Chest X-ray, PA view. Patient: 51 years old, sex M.
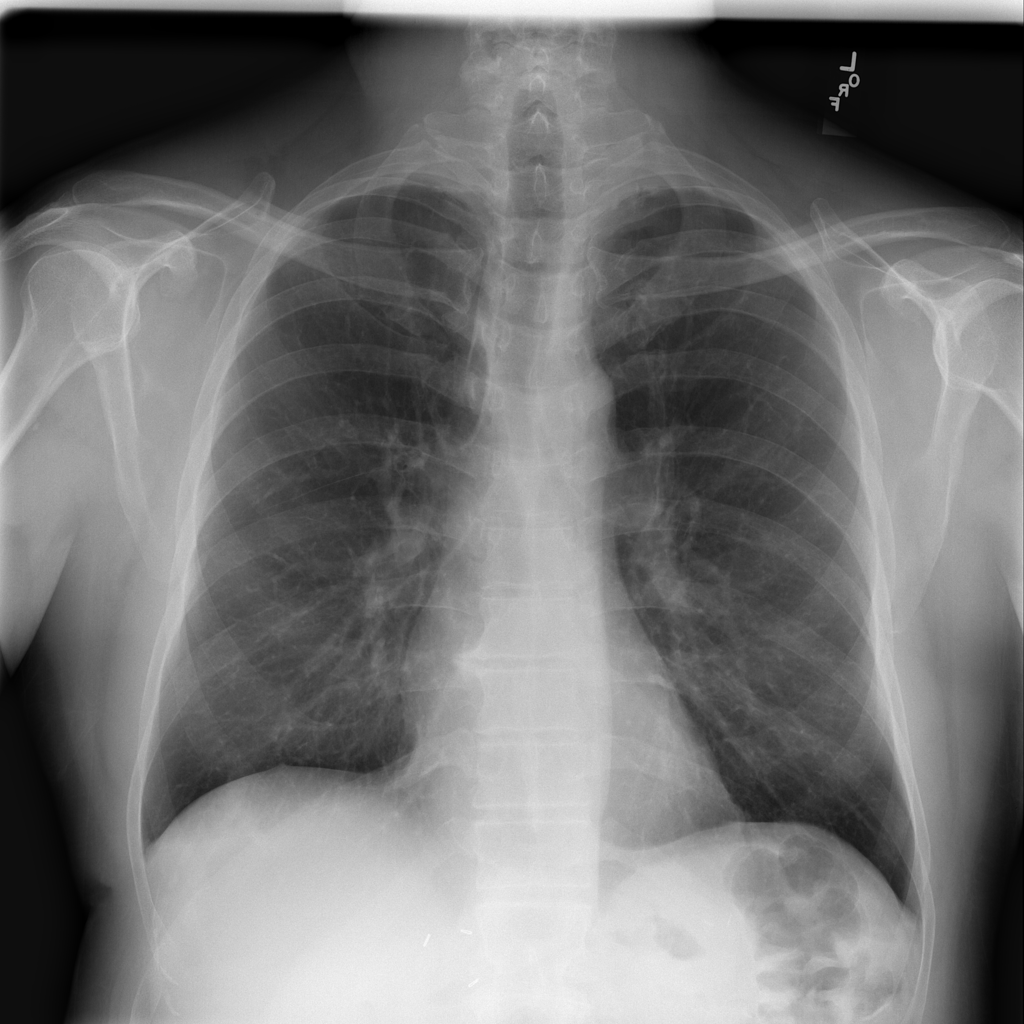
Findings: Nodule